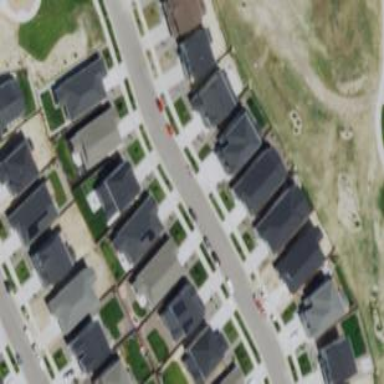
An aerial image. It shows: This residential area consists of single-family homes.